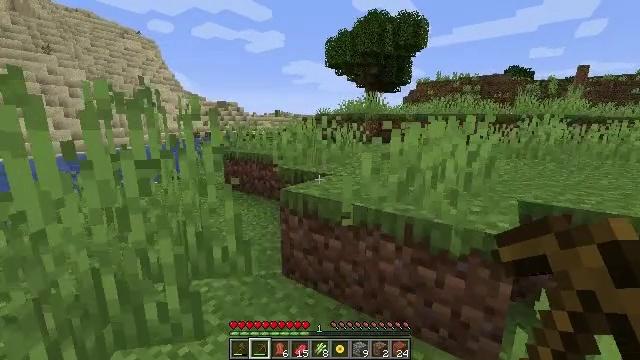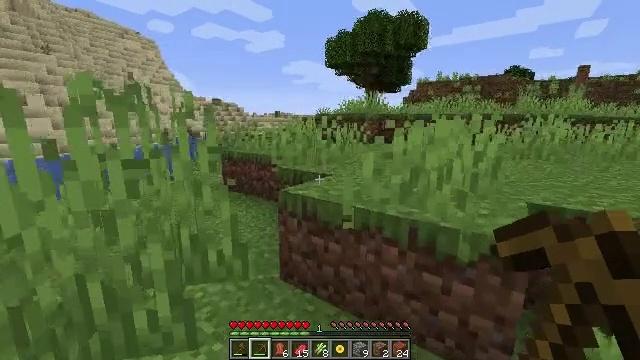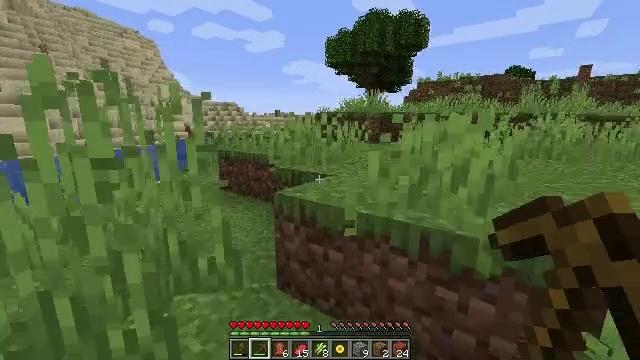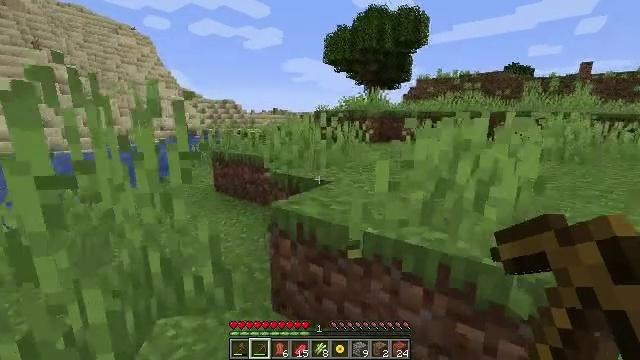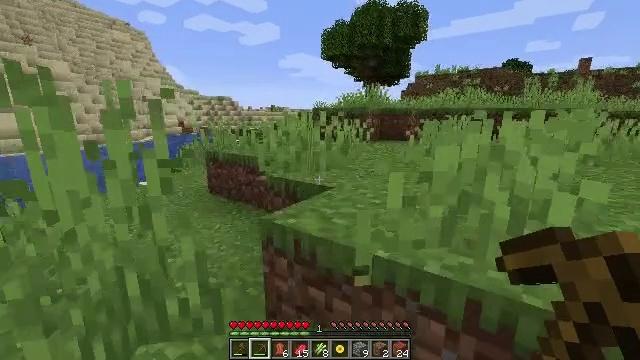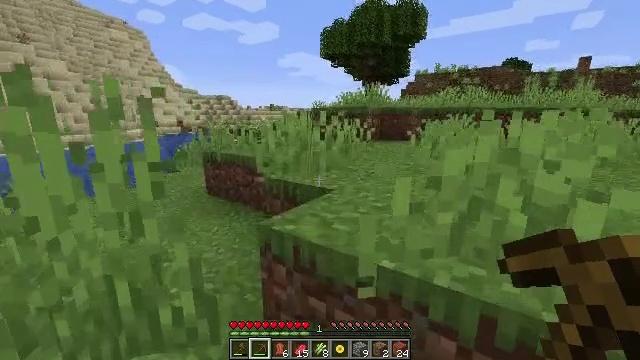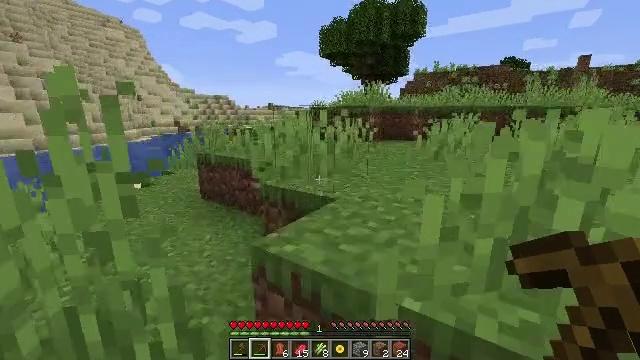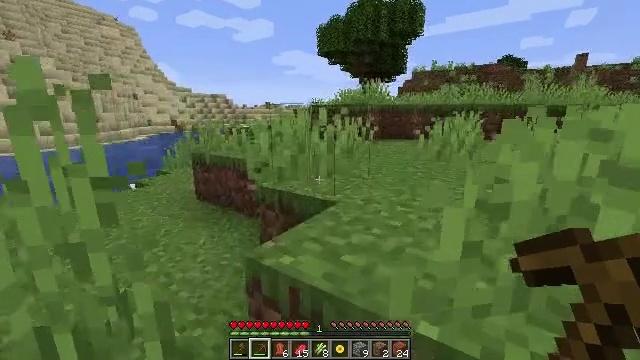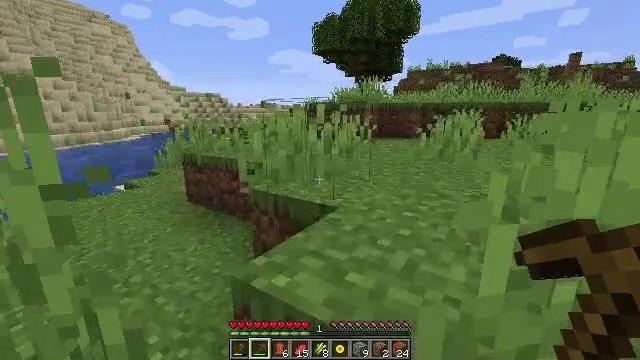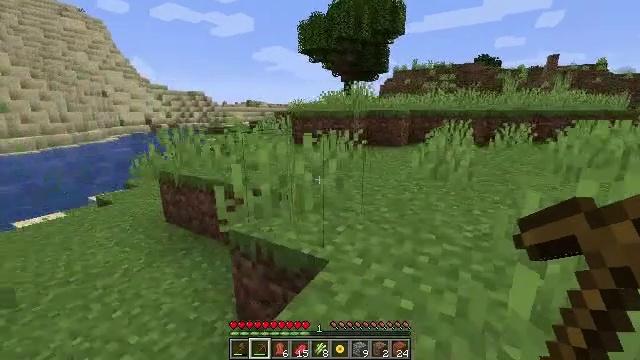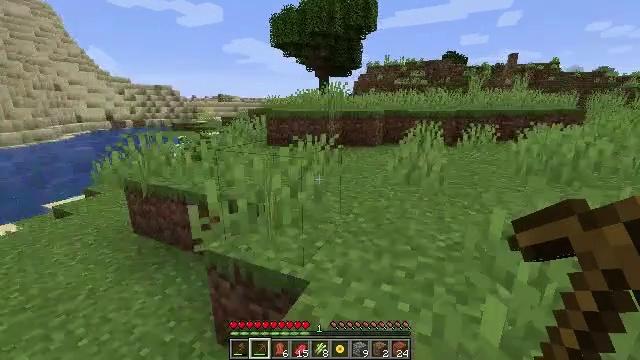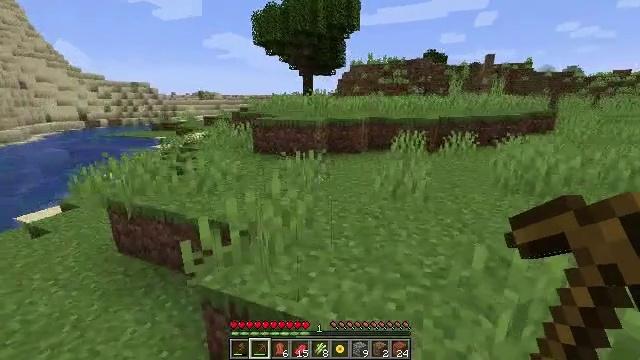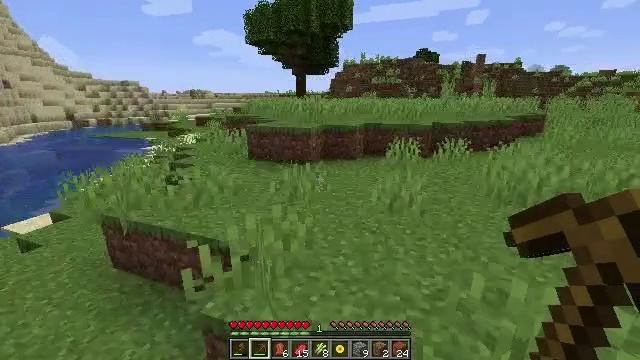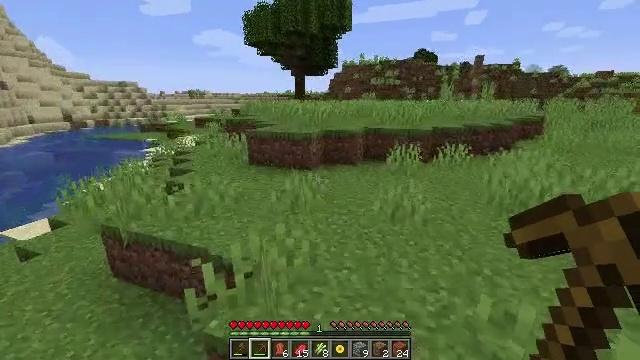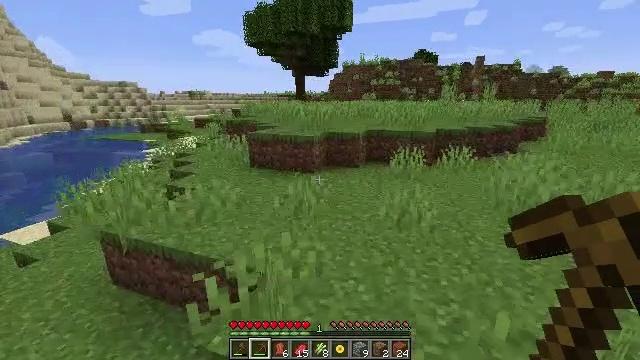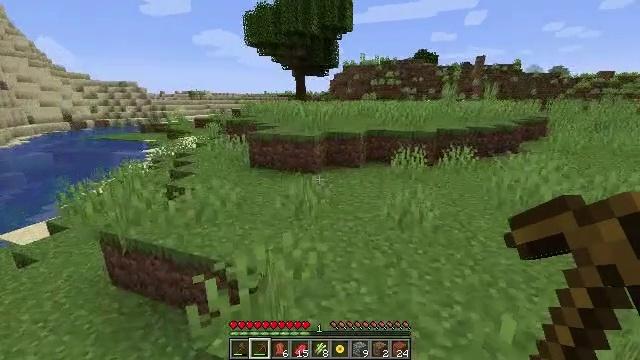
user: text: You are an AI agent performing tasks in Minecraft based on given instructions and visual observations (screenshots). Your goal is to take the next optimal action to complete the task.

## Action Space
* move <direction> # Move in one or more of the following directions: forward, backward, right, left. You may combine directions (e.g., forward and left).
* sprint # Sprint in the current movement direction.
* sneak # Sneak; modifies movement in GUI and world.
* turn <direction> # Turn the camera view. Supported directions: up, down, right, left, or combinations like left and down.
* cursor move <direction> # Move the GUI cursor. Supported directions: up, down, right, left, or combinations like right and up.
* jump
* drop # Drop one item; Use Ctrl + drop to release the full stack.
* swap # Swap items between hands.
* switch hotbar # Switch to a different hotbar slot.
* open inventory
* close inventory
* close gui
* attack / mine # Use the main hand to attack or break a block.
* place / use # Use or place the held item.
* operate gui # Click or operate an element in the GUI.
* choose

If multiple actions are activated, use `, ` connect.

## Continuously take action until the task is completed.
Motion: motion action
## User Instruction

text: Harvest sugar cane from the plant.
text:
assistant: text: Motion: move forward
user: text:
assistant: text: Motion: move forward
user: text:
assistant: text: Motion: move forward
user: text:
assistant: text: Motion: move forward
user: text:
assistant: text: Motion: move forward
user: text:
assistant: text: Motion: move forward
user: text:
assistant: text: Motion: move forward
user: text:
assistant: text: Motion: move forward
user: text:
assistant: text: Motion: move forward, turn right, jump
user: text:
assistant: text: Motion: move forward, turn right and down, jump
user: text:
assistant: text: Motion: move forward, turn right, jump
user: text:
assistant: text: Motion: move forward, turn right, jump
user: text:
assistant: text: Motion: move forward, jump
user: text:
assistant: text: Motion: move forward, jump
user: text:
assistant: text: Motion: move forward, jump
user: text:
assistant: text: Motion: move forward, jump
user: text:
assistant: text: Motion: move forward
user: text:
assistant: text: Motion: move forward
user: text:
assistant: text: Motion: move forward
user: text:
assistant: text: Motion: move forward, sprint
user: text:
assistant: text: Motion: move forward, sprint
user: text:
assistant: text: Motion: move forward, sprint
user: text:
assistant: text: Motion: move forward, sprint
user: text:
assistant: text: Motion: move forward, sprint
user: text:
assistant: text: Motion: move forward, sprint
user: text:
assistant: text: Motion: move forward, sprint
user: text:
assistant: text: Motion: move forward, sprint
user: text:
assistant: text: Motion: move forward, sprint
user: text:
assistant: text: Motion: move forward, sprint
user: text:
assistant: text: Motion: move forward, sprint